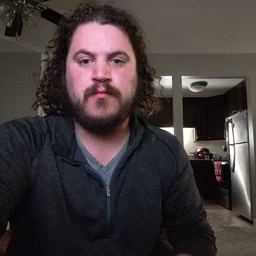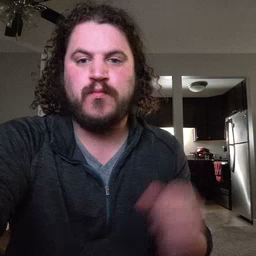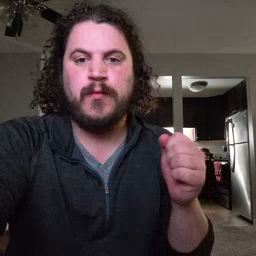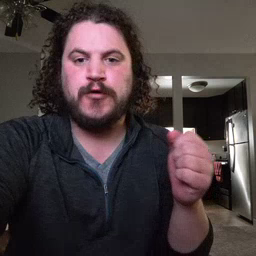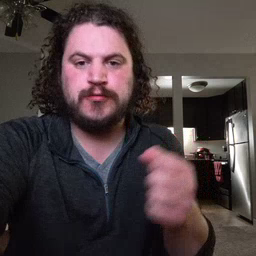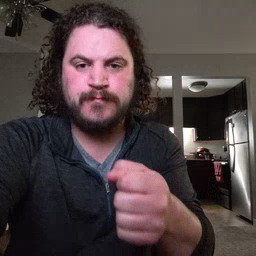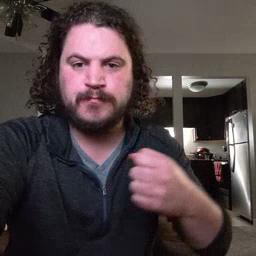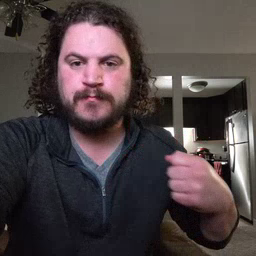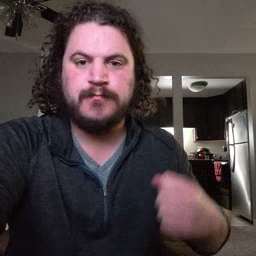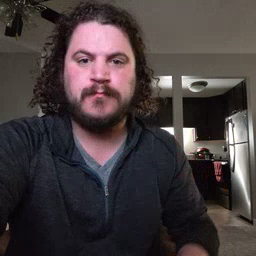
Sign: refrigerator